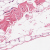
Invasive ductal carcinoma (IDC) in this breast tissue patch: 0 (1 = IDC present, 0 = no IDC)